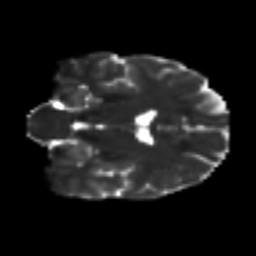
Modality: T2w
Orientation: coronal
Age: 47
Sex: male
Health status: healthy
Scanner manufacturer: ge
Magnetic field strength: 3 T
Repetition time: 11 s
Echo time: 0.0637 s